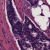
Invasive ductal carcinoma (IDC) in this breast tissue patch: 0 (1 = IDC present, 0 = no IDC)